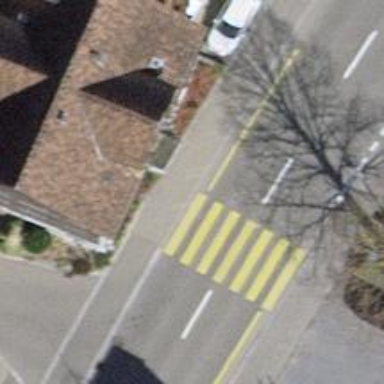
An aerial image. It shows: Uncontrolled crossing on the road.